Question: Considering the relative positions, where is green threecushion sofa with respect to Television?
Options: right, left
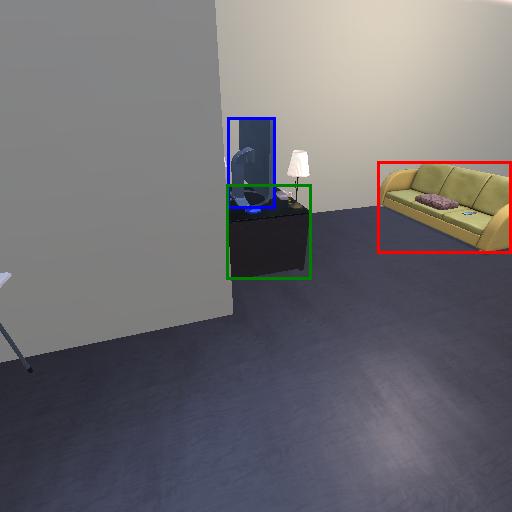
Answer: right